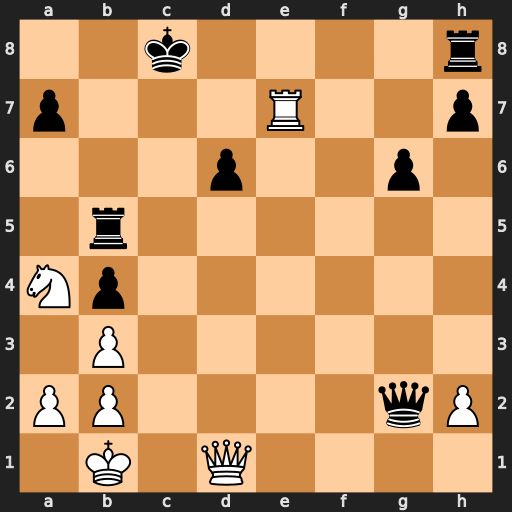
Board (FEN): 2k4r/p3R2p/3p2p1/1r6/Np6/1P6/PP4qP/1K1Q4
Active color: w
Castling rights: -
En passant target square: -
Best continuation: Qc1+ Rc5 Nxc5